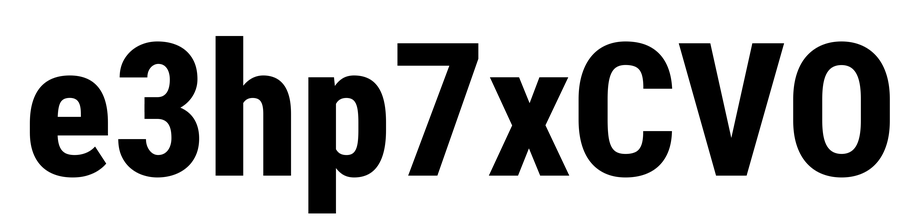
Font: Roboto_Condensed_ExtraBold